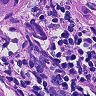
Metastatic tissue present: yes